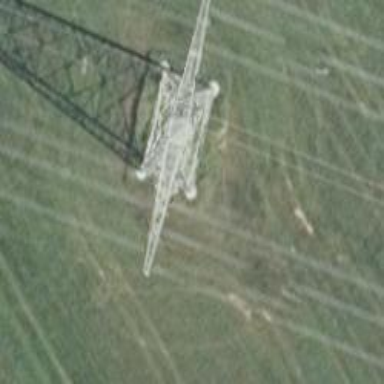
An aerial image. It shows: Towering power structure.